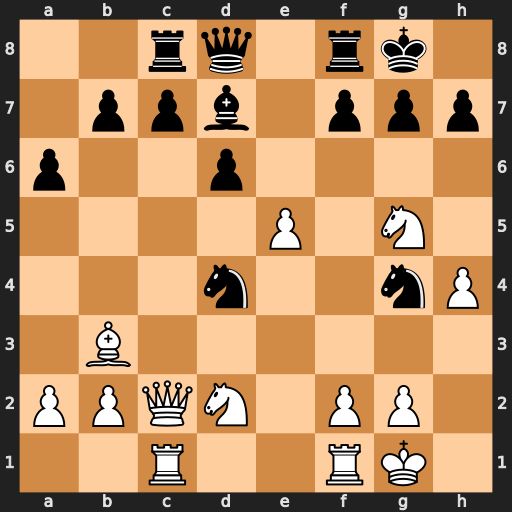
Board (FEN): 2rq1rk1/1ppb1ppp/p2p4/4P1N1/3n2nP/1B6/PPQN1PP1/2R2RK1
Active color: w
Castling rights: -
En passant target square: -
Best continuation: Qxh7#